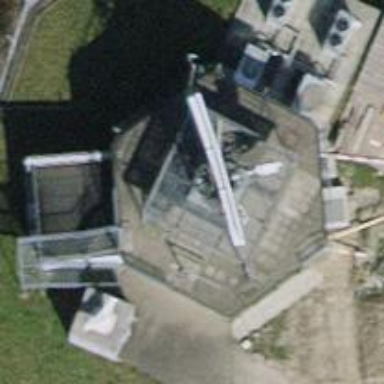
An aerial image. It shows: Antenna made by man.